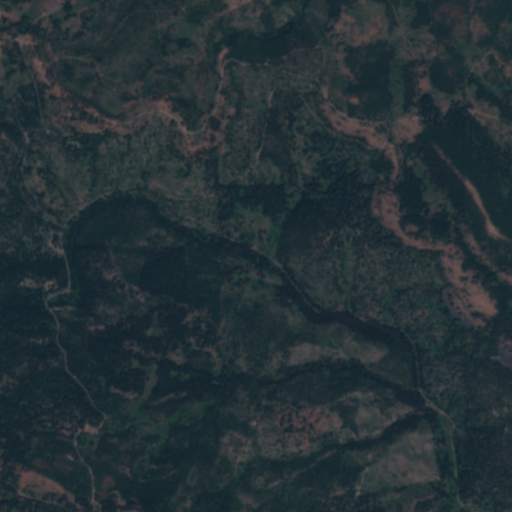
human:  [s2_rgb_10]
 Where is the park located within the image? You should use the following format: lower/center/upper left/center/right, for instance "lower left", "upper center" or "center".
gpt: The park is located in the upper of the image.
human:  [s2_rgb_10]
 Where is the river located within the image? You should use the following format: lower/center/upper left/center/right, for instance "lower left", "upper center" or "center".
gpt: The river is located in the right of the image.
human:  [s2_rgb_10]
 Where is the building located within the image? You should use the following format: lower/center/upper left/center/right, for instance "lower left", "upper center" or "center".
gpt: The building is located in the upper right of the image.
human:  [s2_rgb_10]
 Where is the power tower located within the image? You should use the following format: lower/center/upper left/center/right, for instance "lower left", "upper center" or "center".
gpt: There is no power tower in the image.